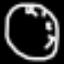
Label: clock